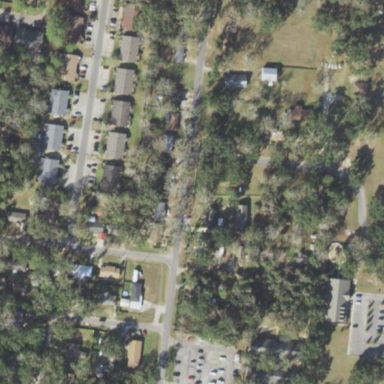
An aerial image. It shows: This residential area consists of single-family homes.